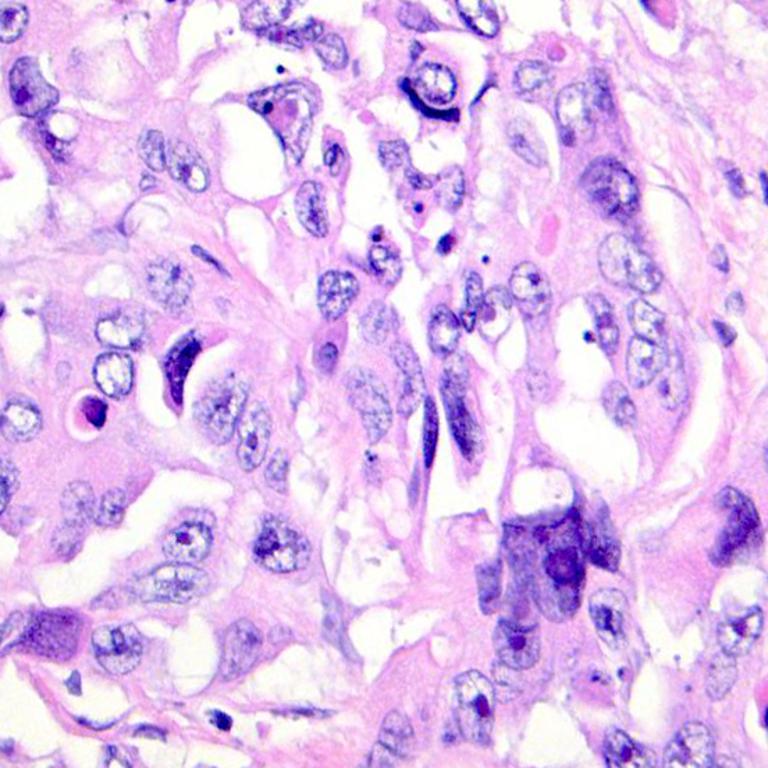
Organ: colon
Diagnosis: adenocarcinomas